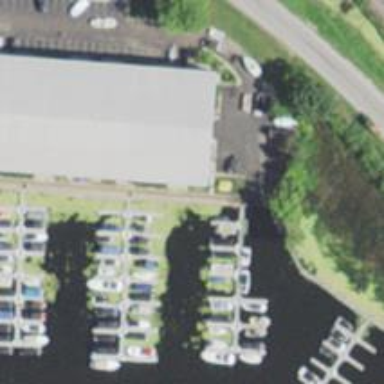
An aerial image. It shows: Slipway on leisure land.